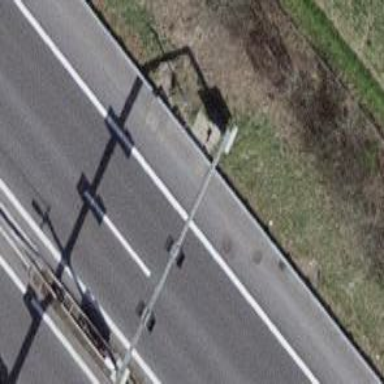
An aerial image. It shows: Street cabinet used for traffic control.